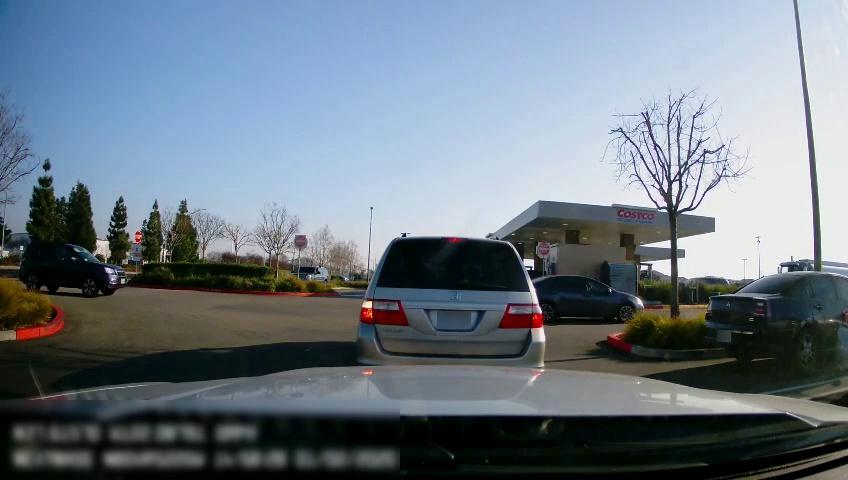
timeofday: Day
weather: Sunny
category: Drivable Space
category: Drivable Space
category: Vehicles | Truck
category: Vehicles | Car
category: Vehicles | Car
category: Vehicles | SUV
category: Vehicles | Car
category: Vehicles | SUV
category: Vehicles | SUV
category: Traffic | Signs
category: Traffic | Signs